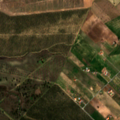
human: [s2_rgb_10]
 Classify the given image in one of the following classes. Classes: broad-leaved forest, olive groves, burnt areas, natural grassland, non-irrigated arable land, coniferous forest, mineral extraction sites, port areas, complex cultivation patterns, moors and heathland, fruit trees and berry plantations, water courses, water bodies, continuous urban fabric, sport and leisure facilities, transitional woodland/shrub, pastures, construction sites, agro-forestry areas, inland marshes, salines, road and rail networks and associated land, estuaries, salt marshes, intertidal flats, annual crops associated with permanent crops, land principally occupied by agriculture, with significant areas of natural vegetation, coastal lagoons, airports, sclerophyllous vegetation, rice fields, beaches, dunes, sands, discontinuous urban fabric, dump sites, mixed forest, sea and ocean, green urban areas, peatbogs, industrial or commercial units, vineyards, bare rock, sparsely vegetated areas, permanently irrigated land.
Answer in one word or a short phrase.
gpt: non-irrigated arable land, olive groves, annual crops associated with permanent crops, complex cultivation patterns, agro-forestry areas